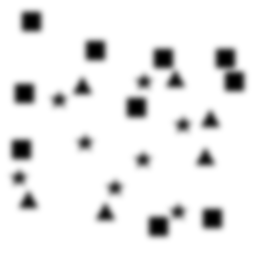
Squares: 10
Triangles: 6
Stars: 8
Total shapes: 24